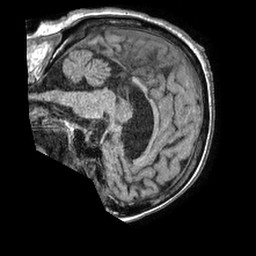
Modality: T1w
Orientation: sagittal
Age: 86
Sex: female
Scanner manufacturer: philips
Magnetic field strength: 1.5 T
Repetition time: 0.007926 s
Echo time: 0.003648 s